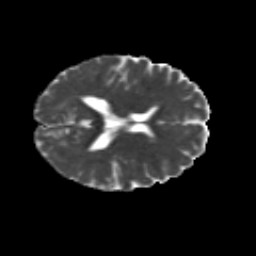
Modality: MD
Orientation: axial
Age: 18
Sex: female
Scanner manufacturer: siemens
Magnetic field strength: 3 T
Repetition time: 8.8 s
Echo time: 0.085 s